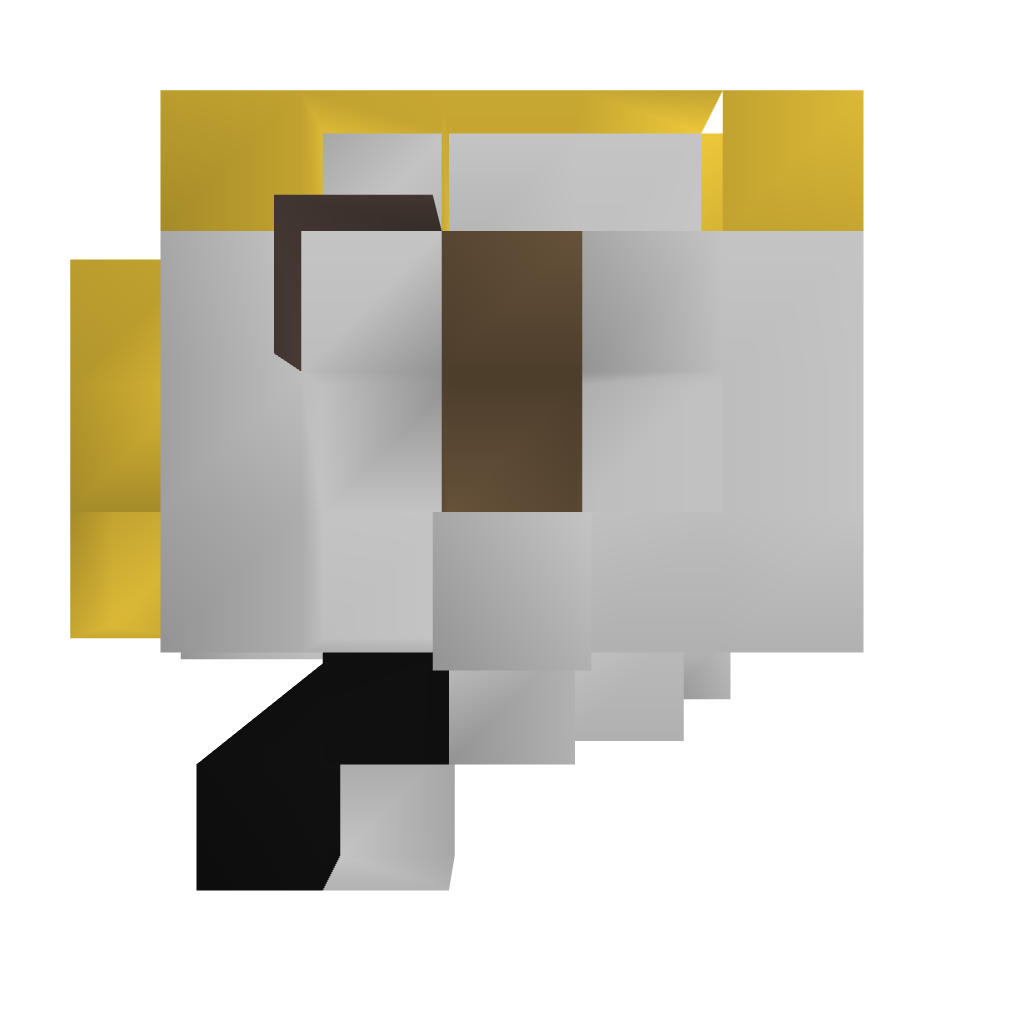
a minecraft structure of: Mini Bank/Insta-Chest